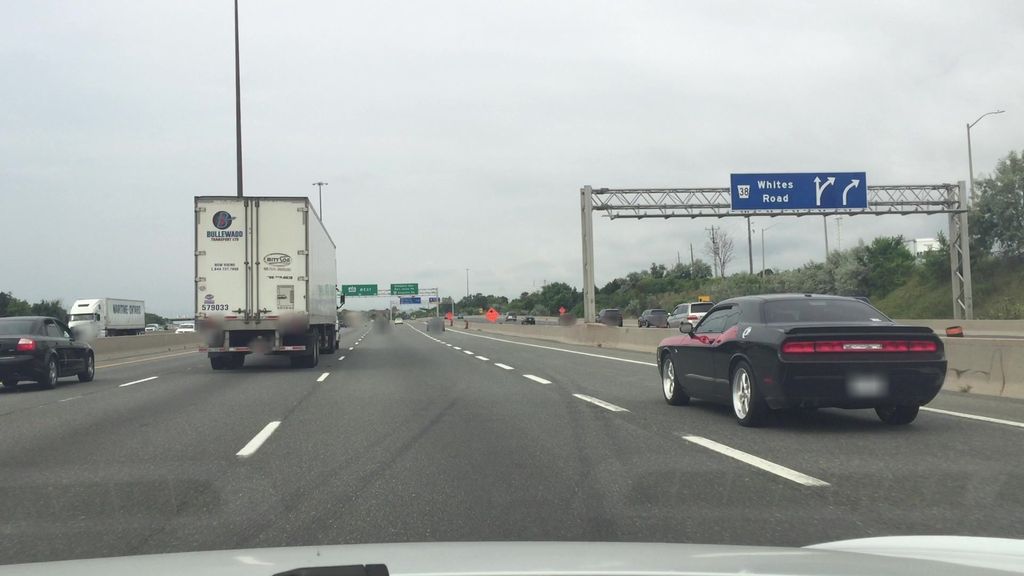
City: toronto